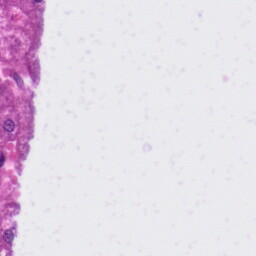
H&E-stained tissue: Liver